Question: A have a '<section>' and '<article>'s. I would like to move all '<article>' elements and resize to width 100%, when user resizes browser. I try to do it with 'flex-box'. Here is what I want to achieve

<URL>
'''
section, article {
display: box;
}
article {
background: red;
margin: 10px;
display:-moz-box; /* Firefox */
display:-webkit-box; /* Safari and Chrome */
display:-ms-flexbox; /* Internet Explorer 10 */
display:box;
max-width: 300px;
min-width: 50px;
padding: 20px;
width: 100%;
overflow: hidden;
}
section {
display: -moz-box-flex;
background: blue;
}
'''
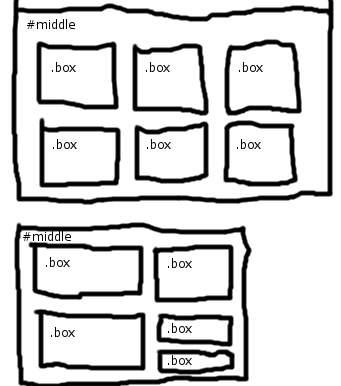
Answer: Remove the 'max-width' you have set on them.
<URL> - I removed the left/right 'margins'.